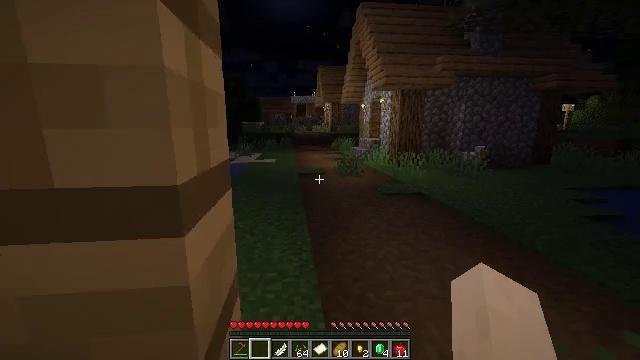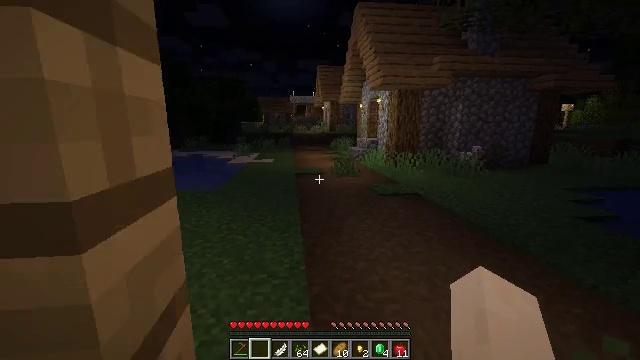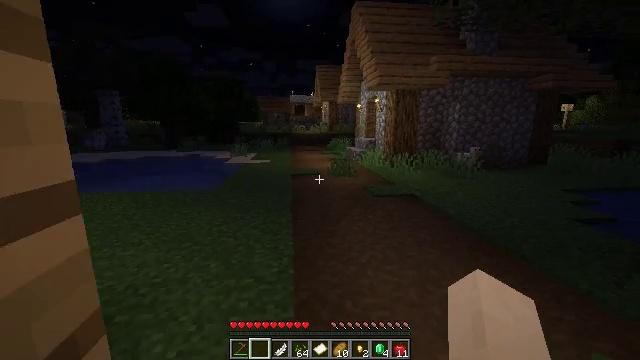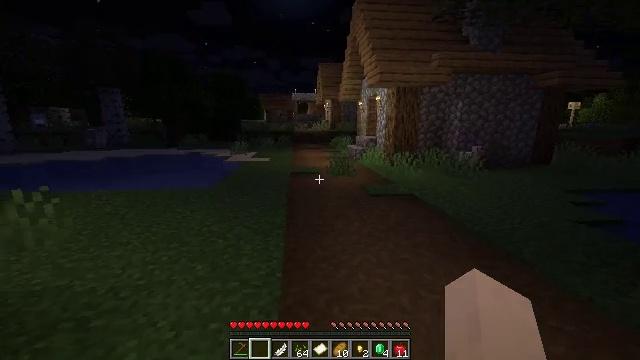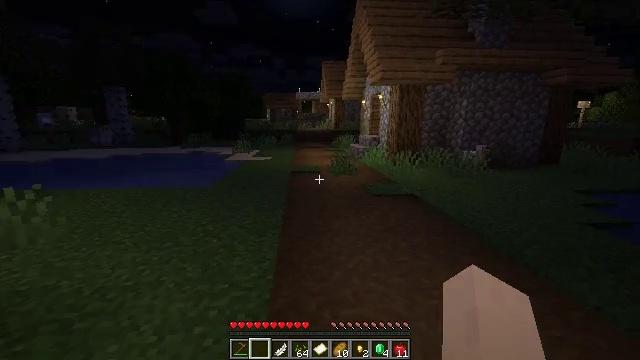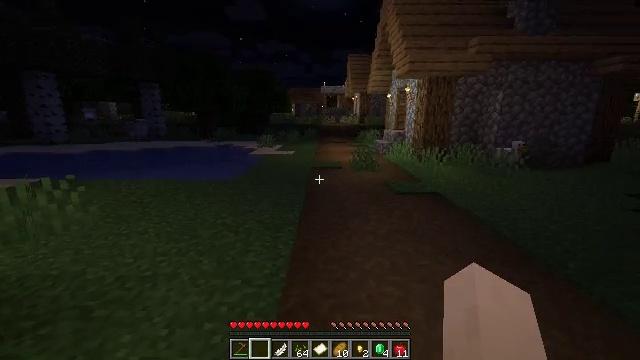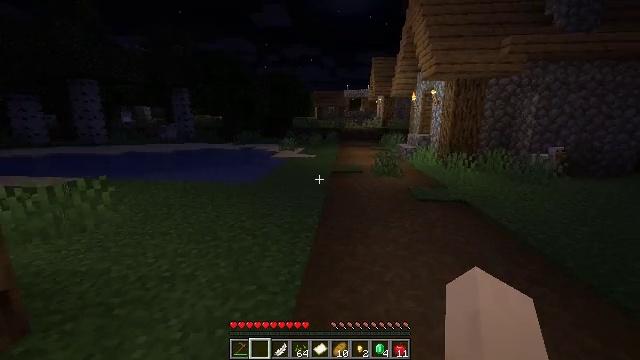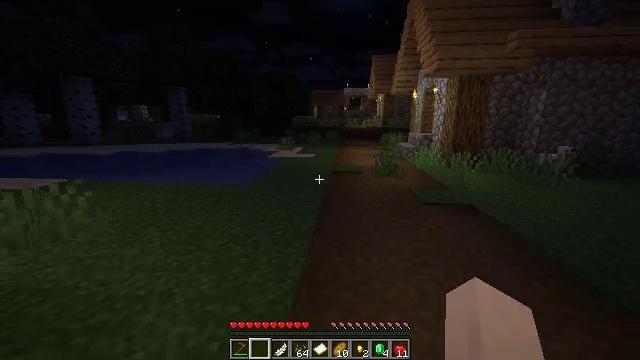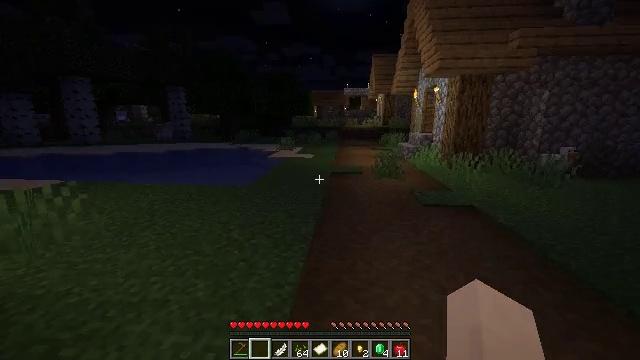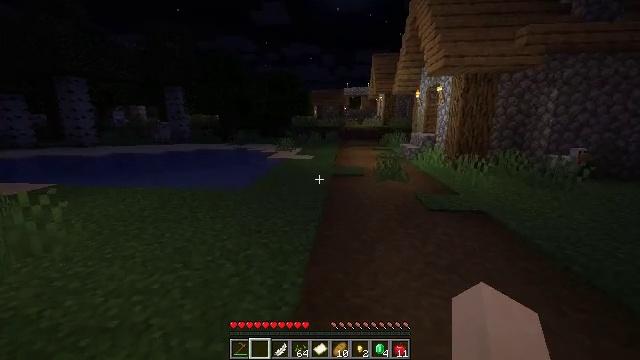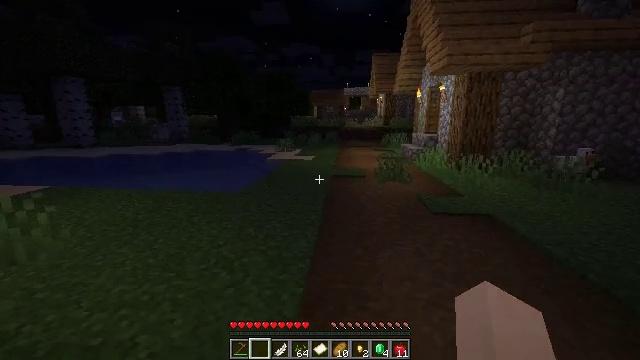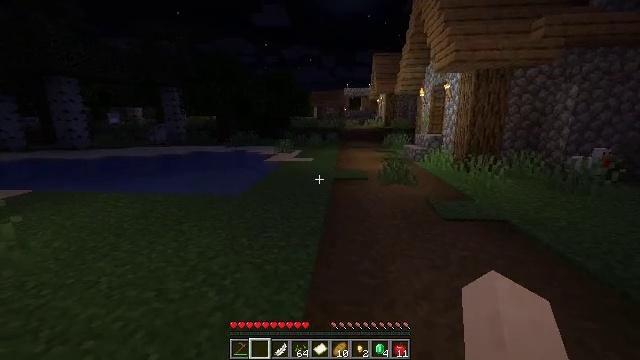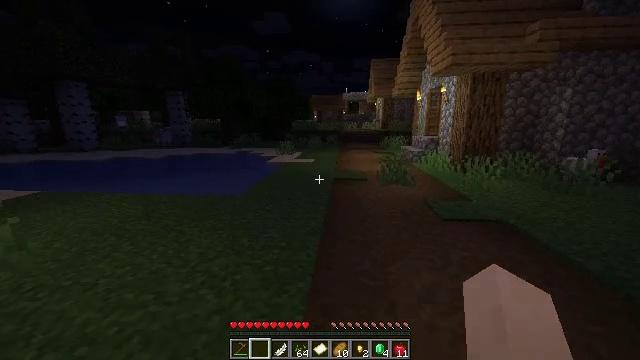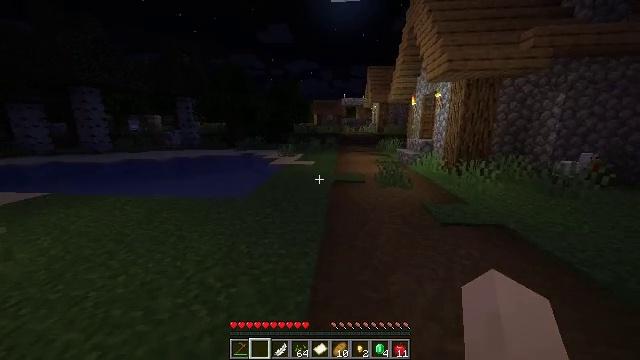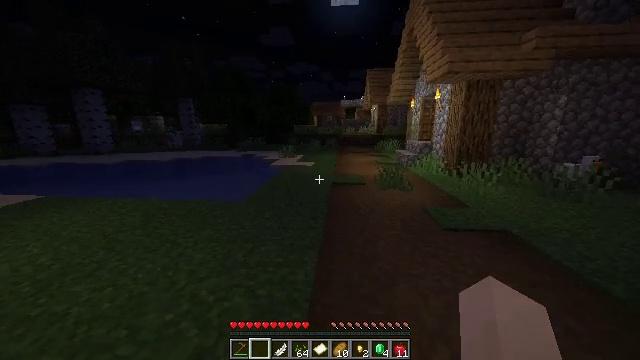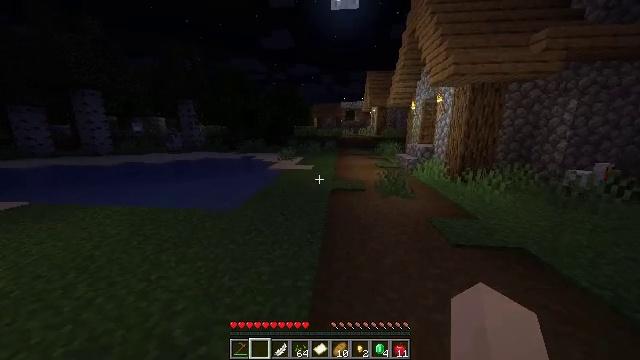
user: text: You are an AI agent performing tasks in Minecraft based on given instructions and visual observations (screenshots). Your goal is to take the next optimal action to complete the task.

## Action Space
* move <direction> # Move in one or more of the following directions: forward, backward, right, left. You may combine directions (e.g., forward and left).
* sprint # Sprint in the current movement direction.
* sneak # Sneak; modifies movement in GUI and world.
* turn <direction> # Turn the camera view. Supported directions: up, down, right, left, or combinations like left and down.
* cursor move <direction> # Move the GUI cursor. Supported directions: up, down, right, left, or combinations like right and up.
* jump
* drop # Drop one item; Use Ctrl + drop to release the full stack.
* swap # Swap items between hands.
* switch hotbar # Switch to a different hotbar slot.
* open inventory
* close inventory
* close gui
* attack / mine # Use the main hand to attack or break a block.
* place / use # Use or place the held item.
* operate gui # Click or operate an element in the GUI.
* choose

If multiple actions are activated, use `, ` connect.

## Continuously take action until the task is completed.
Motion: motion action
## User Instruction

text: Collect the oak door by breaking it.
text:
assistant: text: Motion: move forward and move right
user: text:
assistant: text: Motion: move forward and move right
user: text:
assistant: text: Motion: move forward and move right
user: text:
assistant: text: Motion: move forward and move right, turn left
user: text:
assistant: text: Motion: move forward, turn left and down
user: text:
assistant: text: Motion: move forward, turn left
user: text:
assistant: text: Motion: move forward
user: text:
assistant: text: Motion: move forward
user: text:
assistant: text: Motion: move forward
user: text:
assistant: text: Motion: move forward
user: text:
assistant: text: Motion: move forward, sprint
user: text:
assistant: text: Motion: move forward, sprint
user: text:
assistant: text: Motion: move forward
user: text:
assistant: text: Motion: move forward
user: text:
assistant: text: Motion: move forward
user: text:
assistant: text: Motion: move forward
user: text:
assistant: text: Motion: move forward
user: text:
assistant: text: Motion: move forward
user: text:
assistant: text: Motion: move forward
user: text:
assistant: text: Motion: move forward
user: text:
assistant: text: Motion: move forward, jump
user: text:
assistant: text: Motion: move forward, turn right and up, jump
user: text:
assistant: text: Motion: move forward, turn right, jump
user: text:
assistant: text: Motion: move forward, jump
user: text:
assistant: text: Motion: move forward
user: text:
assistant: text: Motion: move forward
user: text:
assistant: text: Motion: move forward
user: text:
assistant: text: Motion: move forward
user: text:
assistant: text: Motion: move forward
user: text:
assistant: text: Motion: move forward